Field crop: maize
Growth stage: 1
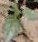
Species: datura